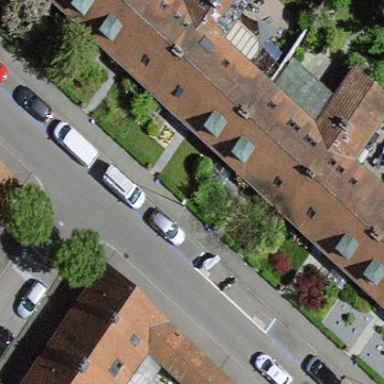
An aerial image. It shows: Terrace building.